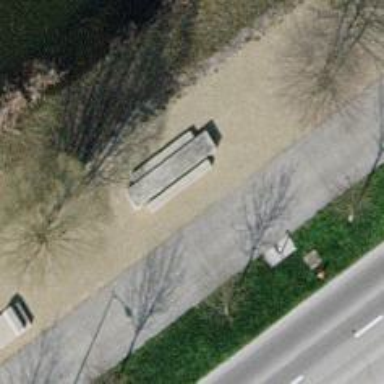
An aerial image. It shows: Picnic table located in leisure land area.